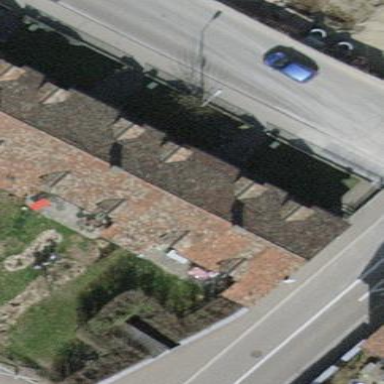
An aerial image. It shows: House with gabled roof that runs across the building.